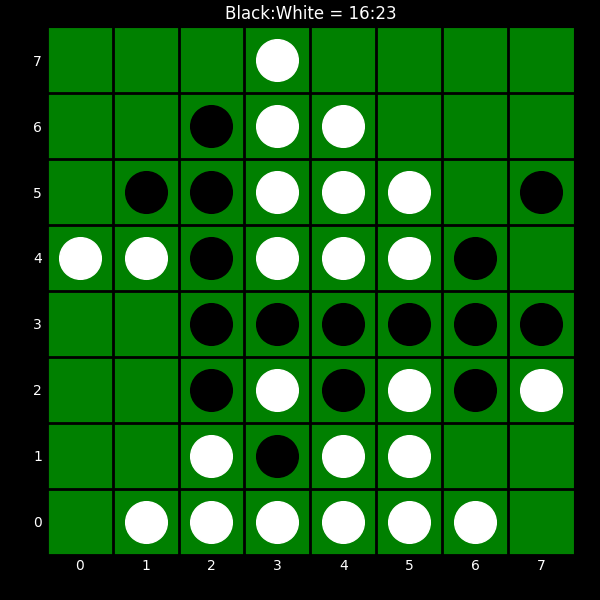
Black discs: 16
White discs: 23